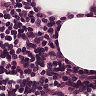
Metastatic tissue present: no